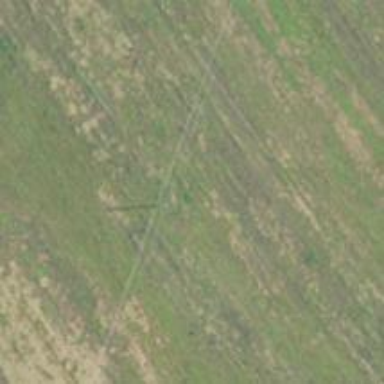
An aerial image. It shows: Power pole.